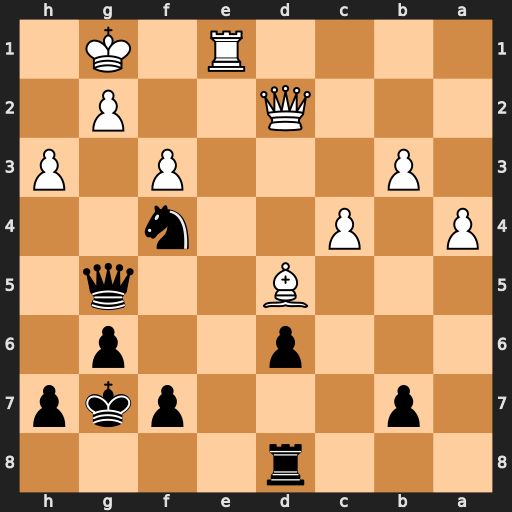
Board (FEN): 3r4/1p3pkp/3p2p1/3B2q1/P1P2n2/1P3P1P/3Q2P1/4R1K1
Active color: b
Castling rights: -
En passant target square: -
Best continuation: Nxh3+ Kf1 Qxd2